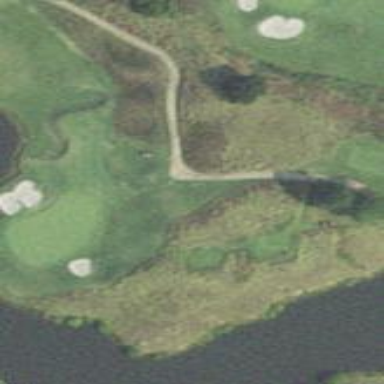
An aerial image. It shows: Picturesque scene of golf course with lateral water hazard.